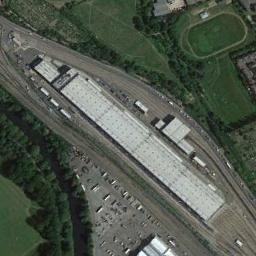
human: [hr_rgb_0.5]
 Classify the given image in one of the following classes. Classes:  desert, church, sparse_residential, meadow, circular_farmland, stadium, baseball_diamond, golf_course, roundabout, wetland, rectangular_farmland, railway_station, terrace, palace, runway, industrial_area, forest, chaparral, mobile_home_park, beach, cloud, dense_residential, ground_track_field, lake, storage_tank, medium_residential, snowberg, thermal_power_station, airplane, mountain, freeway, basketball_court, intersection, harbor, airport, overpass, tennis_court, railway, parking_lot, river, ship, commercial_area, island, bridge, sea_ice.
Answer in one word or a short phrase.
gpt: railway_station